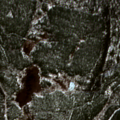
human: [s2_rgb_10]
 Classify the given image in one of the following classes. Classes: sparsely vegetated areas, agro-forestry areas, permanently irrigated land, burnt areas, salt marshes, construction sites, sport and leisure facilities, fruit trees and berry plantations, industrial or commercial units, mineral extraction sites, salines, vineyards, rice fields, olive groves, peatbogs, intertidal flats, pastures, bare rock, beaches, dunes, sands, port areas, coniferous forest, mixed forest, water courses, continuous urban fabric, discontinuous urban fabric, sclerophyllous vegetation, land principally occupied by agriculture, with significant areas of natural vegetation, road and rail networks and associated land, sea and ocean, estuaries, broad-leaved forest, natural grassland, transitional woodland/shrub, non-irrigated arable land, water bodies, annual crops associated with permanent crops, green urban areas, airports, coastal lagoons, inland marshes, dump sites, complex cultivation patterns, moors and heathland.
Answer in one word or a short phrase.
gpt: coniferous forest, mixed forest